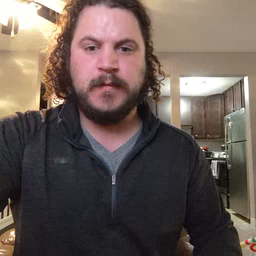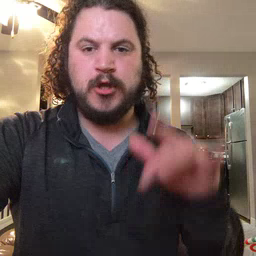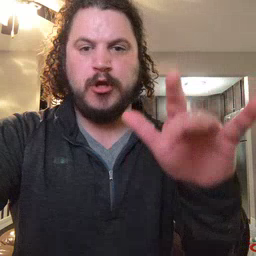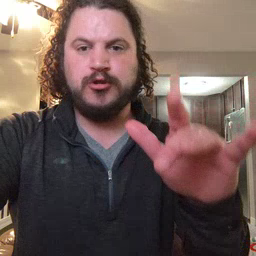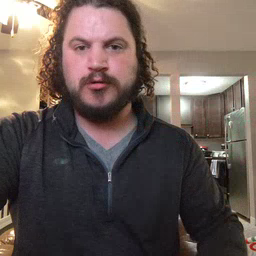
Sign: touch